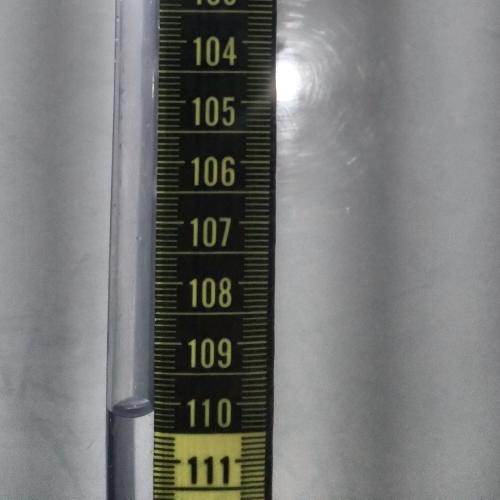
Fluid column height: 110.1 cm